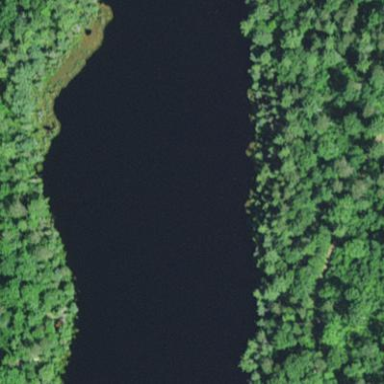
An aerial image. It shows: Beautiful lake surrounded by nature.